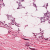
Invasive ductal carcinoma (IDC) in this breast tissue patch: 1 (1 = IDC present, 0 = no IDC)